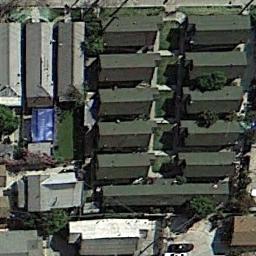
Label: dense_residential